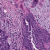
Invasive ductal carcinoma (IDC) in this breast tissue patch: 1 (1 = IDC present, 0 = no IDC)